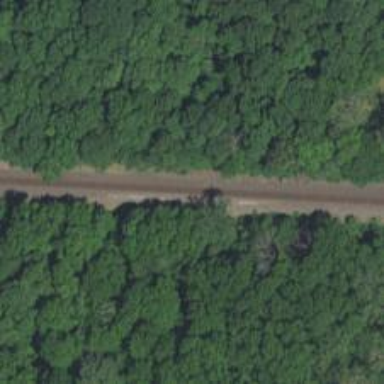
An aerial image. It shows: Railway track.